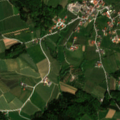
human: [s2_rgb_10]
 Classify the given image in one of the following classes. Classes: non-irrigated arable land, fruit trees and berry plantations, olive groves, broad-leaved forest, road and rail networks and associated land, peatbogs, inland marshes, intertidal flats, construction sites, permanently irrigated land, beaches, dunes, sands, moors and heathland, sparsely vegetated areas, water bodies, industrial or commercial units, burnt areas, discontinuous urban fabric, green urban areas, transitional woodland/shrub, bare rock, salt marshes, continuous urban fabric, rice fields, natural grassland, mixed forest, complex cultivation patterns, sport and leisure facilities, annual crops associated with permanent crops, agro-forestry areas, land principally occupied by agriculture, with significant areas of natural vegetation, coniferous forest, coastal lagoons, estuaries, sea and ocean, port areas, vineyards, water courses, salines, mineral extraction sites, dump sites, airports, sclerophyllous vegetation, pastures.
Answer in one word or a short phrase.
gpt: discontinuous urban fabric, fruit trees and berry plantations, pastures, complex cultivation patterns, land principally occupied by agriculture, with significant areas of natural vegetation, mixed forest